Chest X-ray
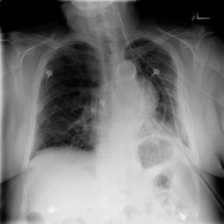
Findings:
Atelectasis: negative
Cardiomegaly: negative
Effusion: negative
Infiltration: negative
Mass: negative
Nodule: negative
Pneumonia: negative
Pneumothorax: negative
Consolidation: positive
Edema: negative
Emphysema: negative
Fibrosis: negative
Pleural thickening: positive
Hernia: negative